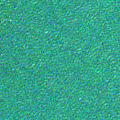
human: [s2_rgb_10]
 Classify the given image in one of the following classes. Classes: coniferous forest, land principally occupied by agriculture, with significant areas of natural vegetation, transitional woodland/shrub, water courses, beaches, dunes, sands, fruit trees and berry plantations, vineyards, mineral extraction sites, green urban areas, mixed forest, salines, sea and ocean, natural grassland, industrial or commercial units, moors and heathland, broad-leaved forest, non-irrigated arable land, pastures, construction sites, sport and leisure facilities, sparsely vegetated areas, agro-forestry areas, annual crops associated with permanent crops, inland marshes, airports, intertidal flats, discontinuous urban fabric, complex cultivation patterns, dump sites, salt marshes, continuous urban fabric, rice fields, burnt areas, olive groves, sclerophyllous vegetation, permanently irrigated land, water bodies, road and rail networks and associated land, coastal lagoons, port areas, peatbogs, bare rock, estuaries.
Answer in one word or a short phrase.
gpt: sea and ocean